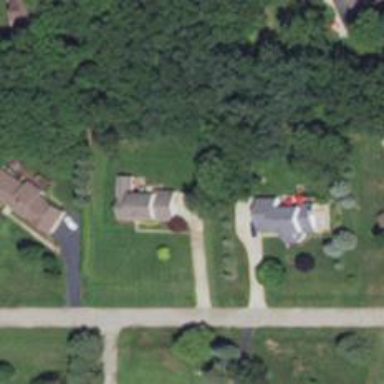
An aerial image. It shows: Driveway.